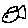
Label: fish